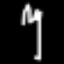
Label: fork